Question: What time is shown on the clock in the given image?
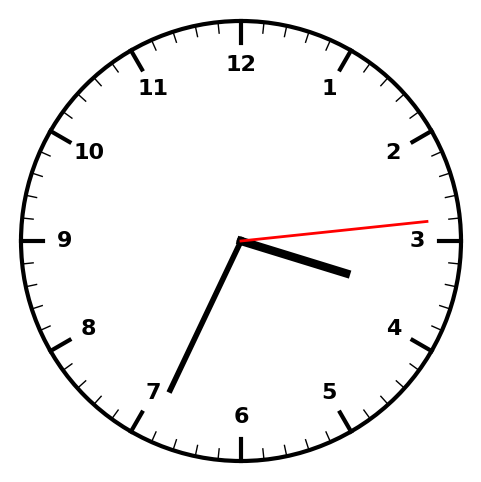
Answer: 03:34:14